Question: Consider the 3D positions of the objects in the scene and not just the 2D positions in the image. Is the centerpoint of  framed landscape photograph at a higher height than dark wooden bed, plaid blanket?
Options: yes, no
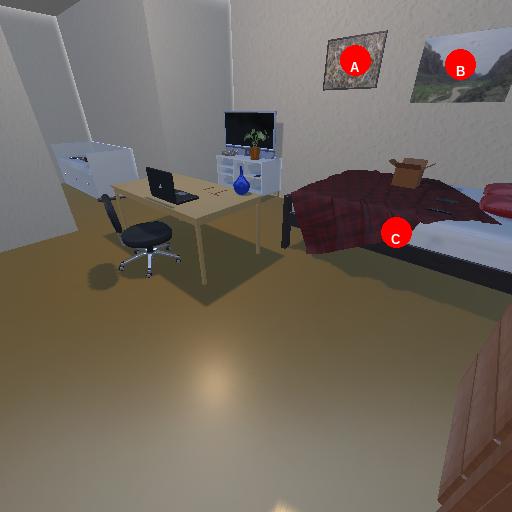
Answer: yes